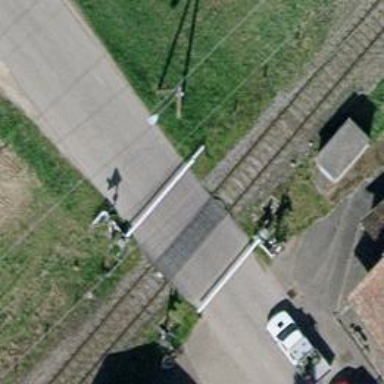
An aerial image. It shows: Railway level crossing.